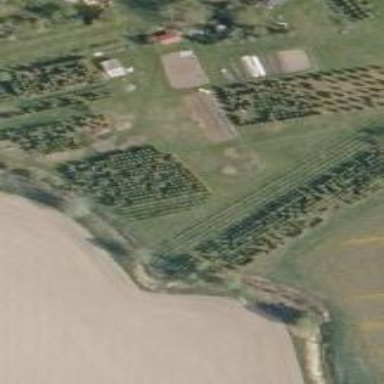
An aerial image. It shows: Orchard.